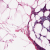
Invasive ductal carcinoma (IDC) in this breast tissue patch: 0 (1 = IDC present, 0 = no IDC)